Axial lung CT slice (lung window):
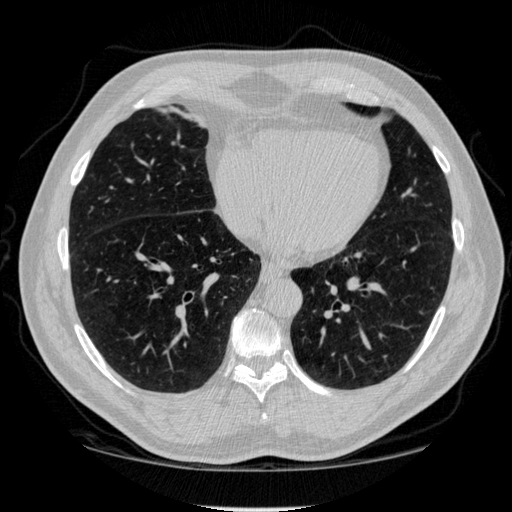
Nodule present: no